Interaction volume radius: 5 \u00c5
Interaction volume height: 20 \u00c5
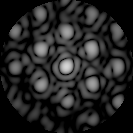
Disorder parameter: 0.317